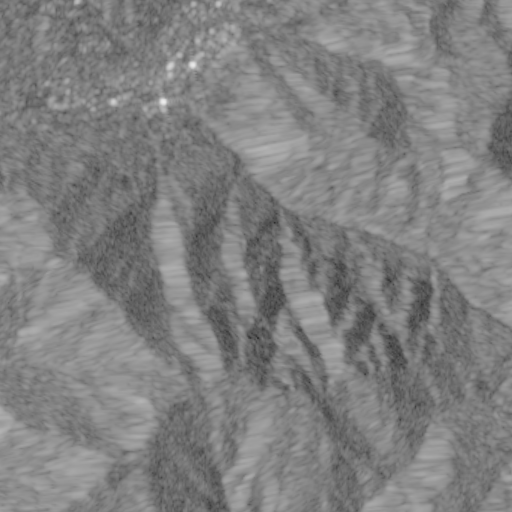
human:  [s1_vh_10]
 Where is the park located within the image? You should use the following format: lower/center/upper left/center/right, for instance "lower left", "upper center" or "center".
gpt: The park is located in the upper left of the image.
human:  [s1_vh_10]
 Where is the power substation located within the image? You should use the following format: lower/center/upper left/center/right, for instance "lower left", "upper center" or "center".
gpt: The power substation is located in the upper left of the image.
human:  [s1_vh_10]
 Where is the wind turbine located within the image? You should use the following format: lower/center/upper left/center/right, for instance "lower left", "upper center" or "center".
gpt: The wind turbine is located in the lower right of the image.
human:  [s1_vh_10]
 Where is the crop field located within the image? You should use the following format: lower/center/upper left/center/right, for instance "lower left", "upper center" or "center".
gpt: There is no crop field in the image.

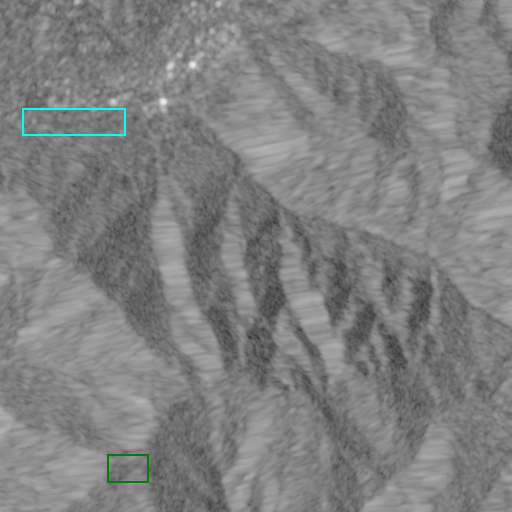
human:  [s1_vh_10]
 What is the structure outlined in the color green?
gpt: The structure outlined in green is a crop field.
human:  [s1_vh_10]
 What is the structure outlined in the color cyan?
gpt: The structure outlined in cyan is a park.
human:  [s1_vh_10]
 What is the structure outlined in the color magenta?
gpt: There is no magenta outline.